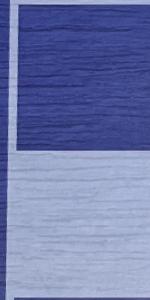
Label: Empty